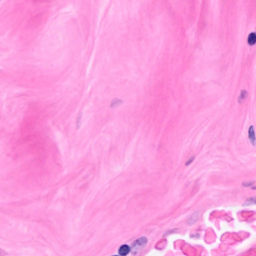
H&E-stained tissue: Breast